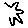
Label: star